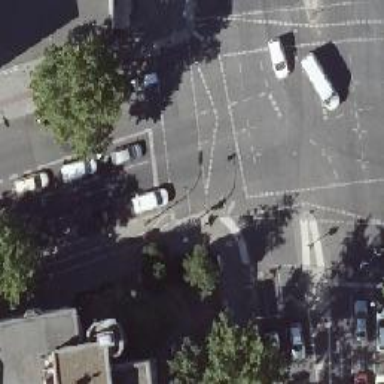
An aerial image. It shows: Road crossing with traffic signals.